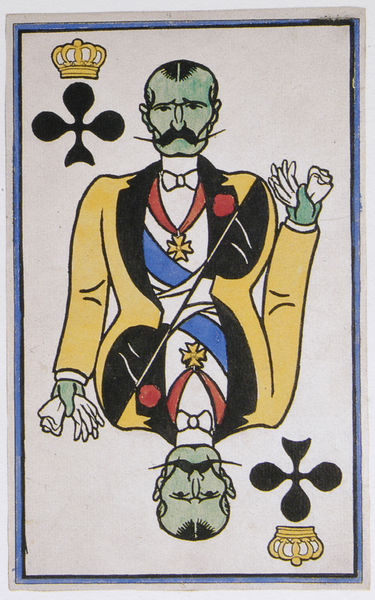
Titel: Entwurf für ein zwölfteiliges Kartenspiel
Künstler: Félix Vallotton
Standort: Lausanne
Institution: Galerie du Chêne
Schlagwörter: blau, hand, kopf, mann, gelb, grün, blume, daumen, frisur, grau, handschuh, handschuhe, mund, nase, schmuck, schwarz, weiss, zeichnung, blick, rose, rot, schleife, anzug, bart, hemd, jacke, ober, schnurrbart, arm, arme, augen, band, gesicht, kragen, rahmen, gold, haare, adel, krone, mittelscheitel, ohren, scheitel, vornehm, schärpe, wangen, rand, könig, frack, schnäuzer, kartenspiel, ernst, fliege, revers, sakko, schnauzer, spiel, tusche, kreuz, stern, druck, markant, uniform, abzeichen, medallie, orden, scherpe, ritter, schnautzer, karte, taschentuch, anhänger, adelig, schnäuer, gespiegelt, doppelt, bube, unter, kleeblatt, mager, piek, pik, pique, spielkarte, tarot, buntstift, clau, kreuz könig, ordensband, preussisch, schauzer, zwirbelbart, oden, kreu, ordeschärpe